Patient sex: F
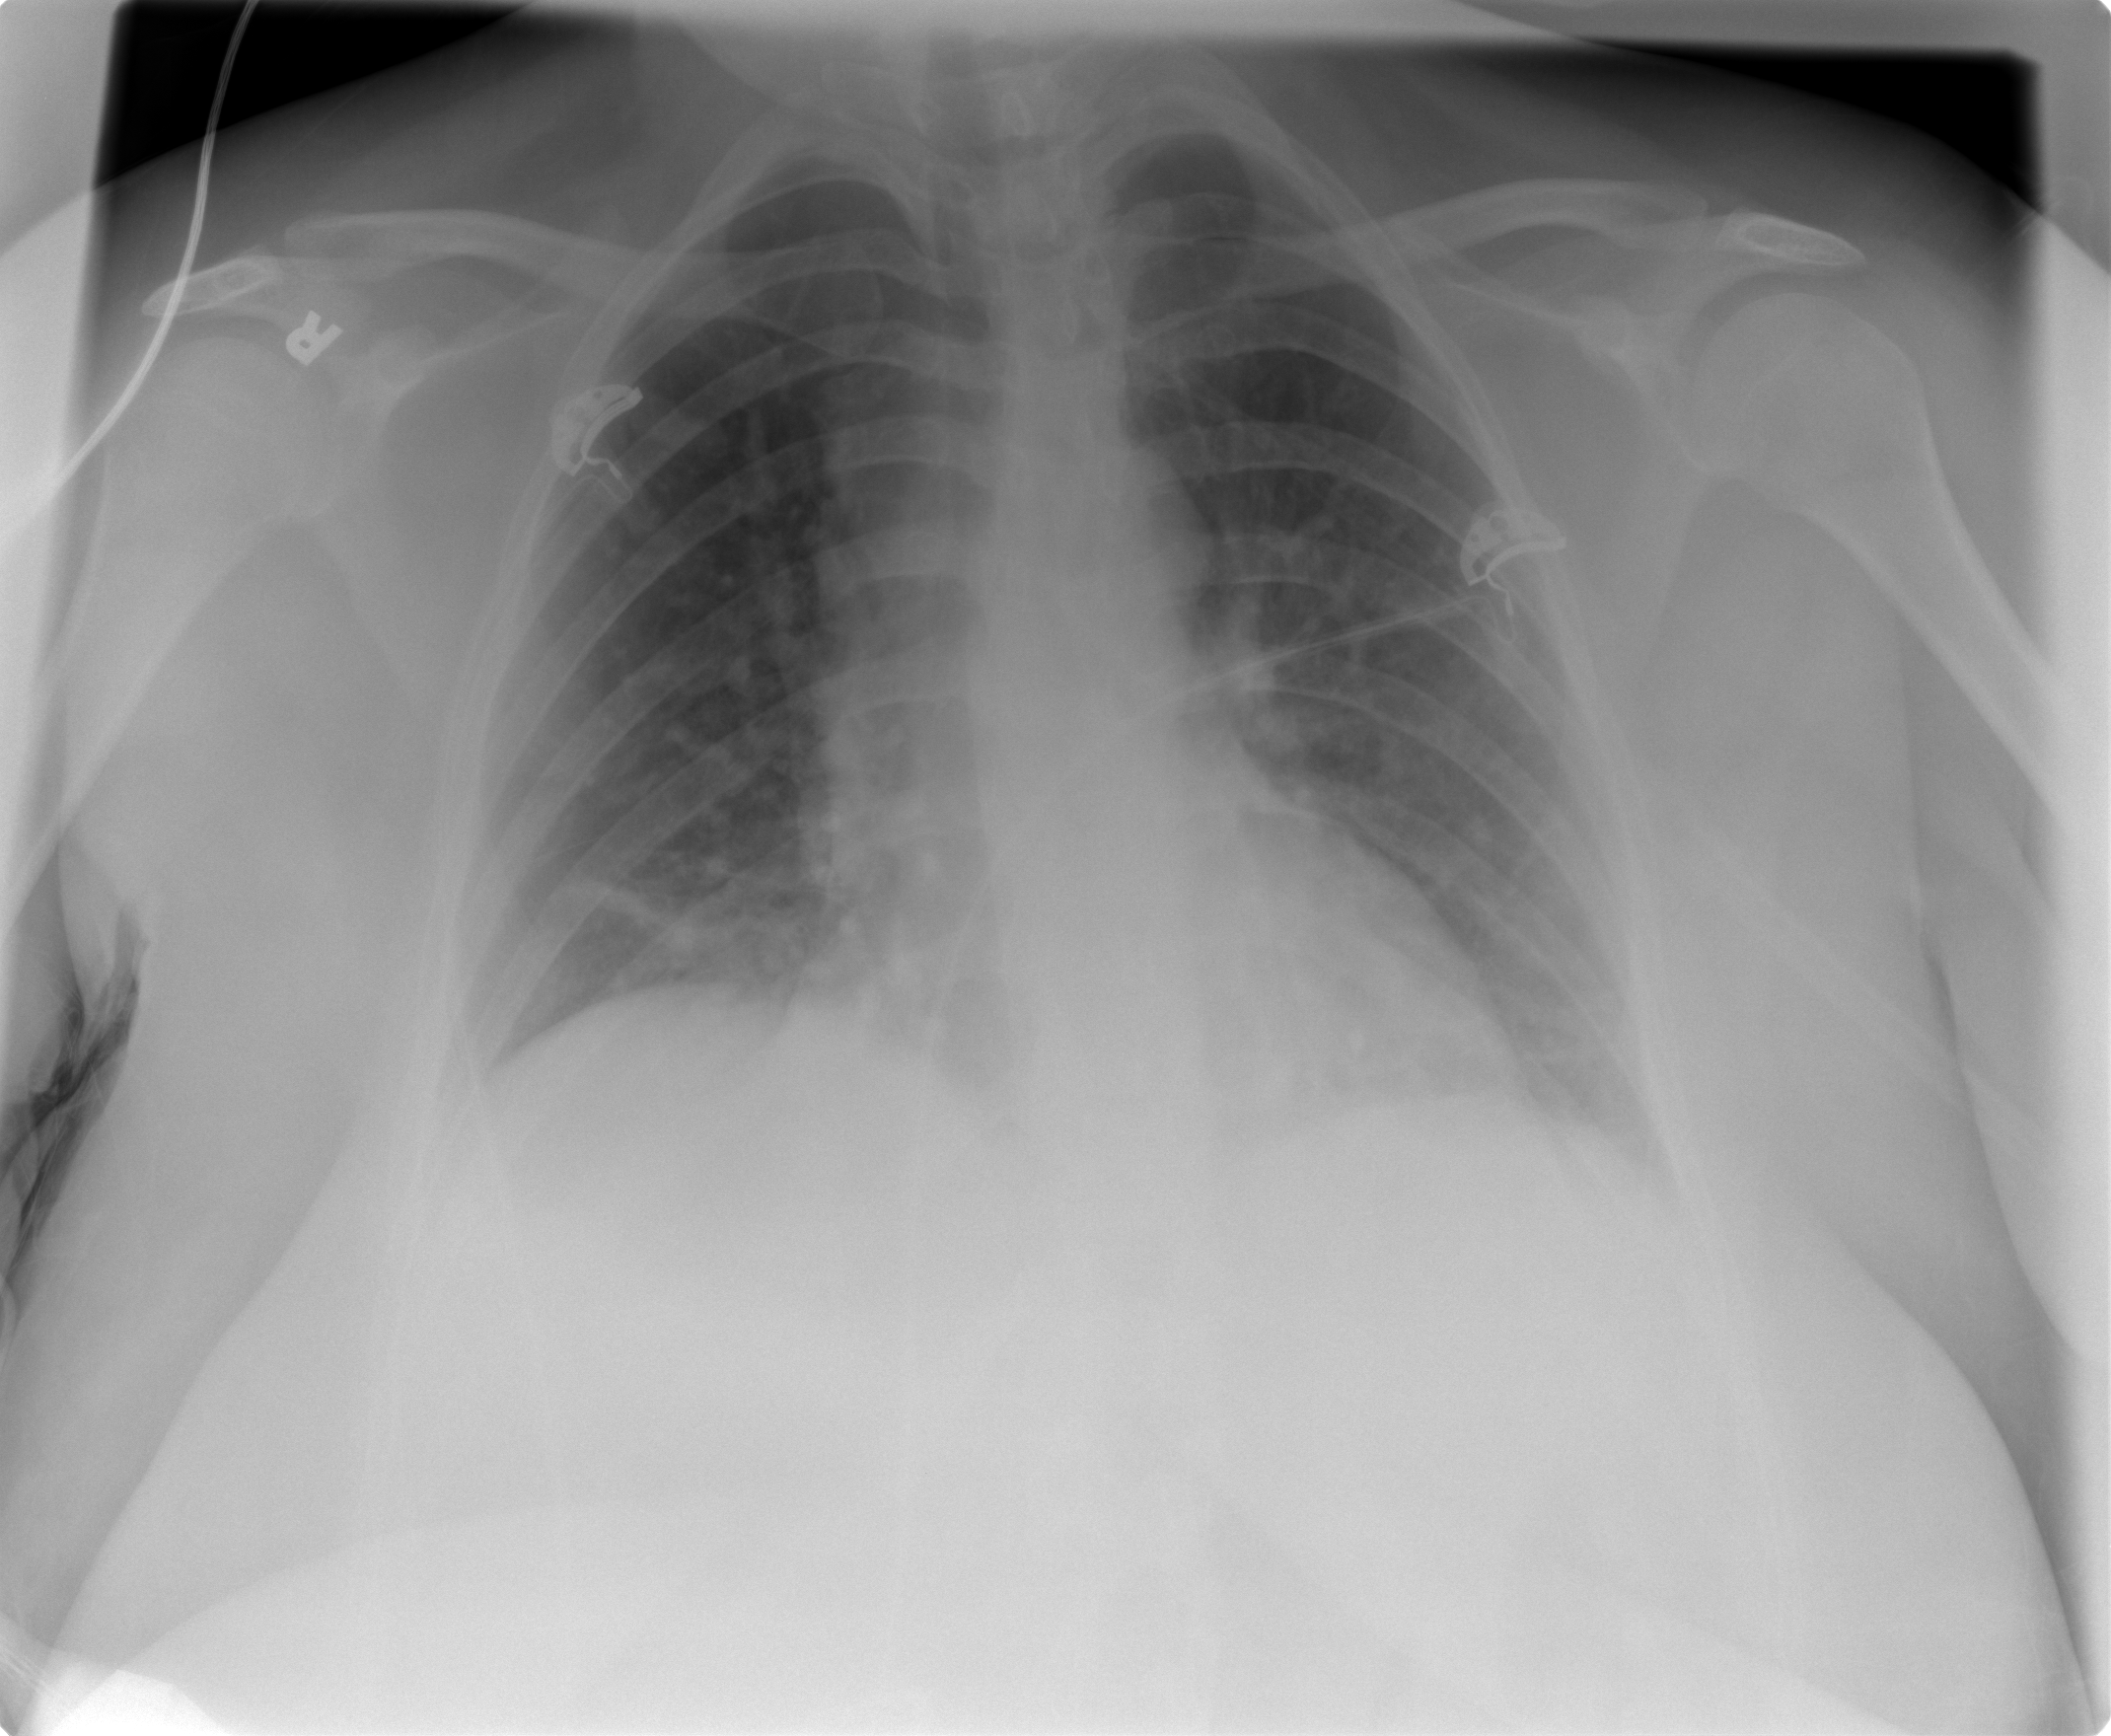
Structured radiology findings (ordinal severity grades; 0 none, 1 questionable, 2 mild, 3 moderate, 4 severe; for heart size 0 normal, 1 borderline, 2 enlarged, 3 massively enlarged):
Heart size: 0
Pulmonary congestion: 2
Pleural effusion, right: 1
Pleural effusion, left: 0
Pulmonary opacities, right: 1
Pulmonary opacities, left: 0
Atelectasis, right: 2
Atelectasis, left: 1